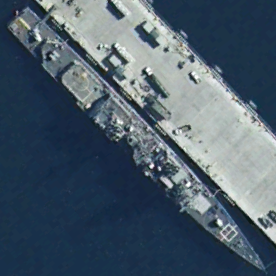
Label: cruiser